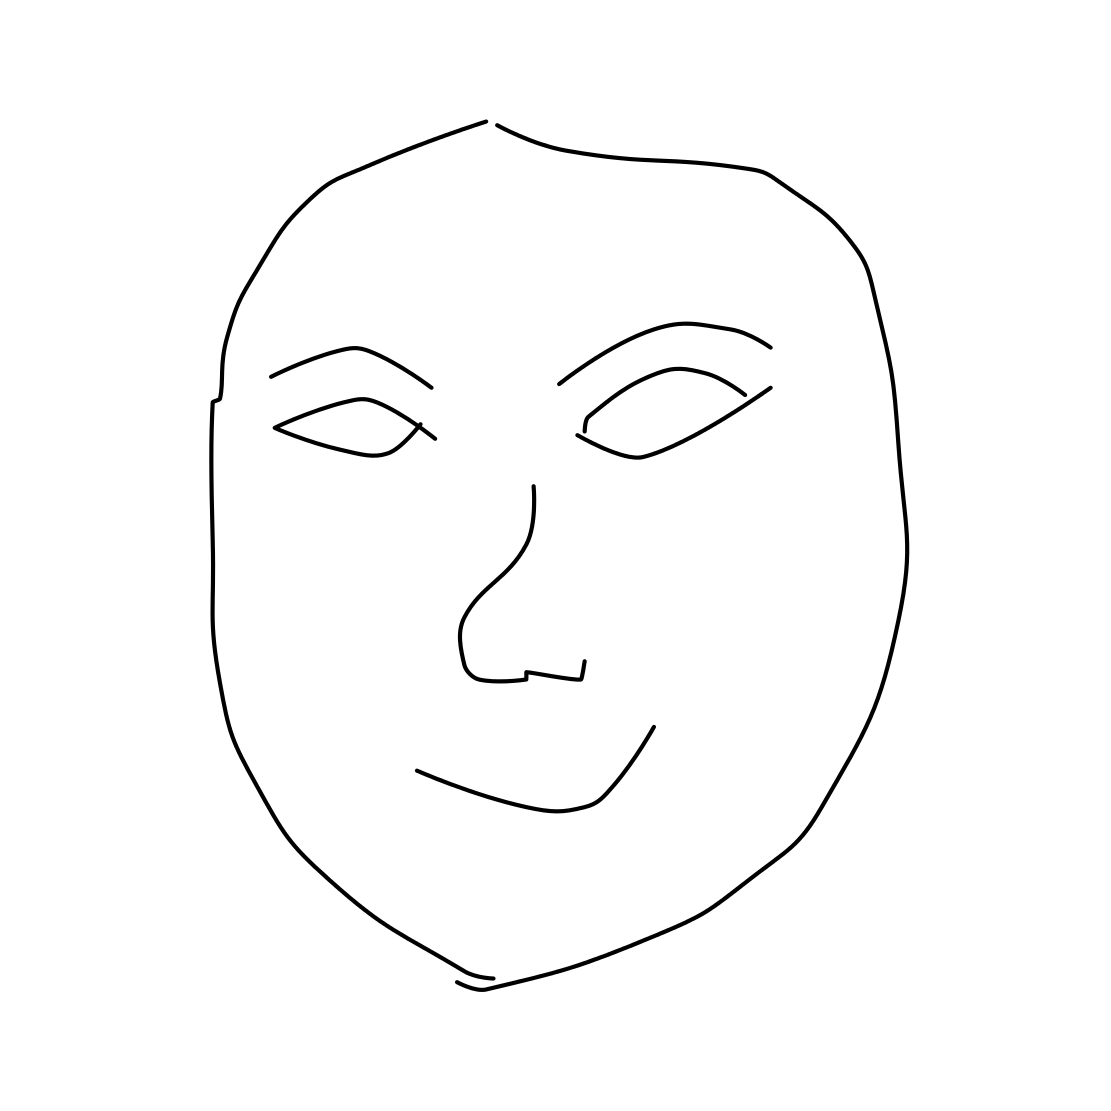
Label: face